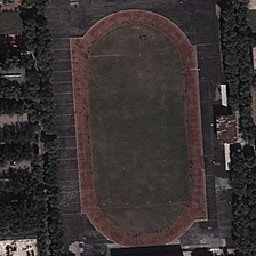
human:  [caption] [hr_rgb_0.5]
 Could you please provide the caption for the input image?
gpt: There is a sports field near the ruins.

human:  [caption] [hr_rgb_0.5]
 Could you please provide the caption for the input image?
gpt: There is a playground near a wasteland.

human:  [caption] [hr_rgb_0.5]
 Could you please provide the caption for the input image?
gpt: There are sports fields near a wasteland.

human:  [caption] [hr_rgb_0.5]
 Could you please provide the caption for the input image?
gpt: There is a playground near the wasteland.

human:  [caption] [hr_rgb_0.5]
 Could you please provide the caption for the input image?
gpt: here lies a sports field surrounded by rows of trees .